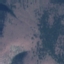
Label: HerbaceousVegetation